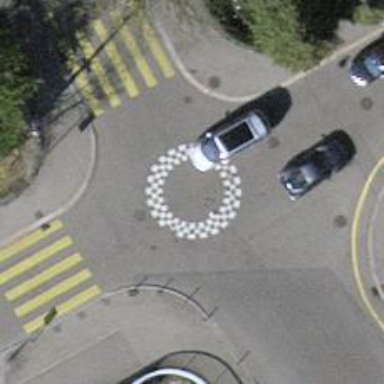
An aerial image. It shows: Rosette traffic calming feature.